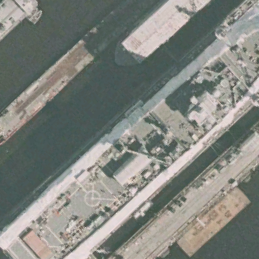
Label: combat